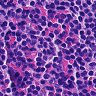
Metastatic tissue present: no